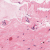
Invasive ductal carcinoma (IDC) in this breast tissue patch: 0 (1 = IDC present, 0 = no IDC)